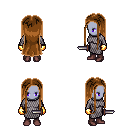
a pixel art fantasy rpg character, female body template, dark elf, purple skin, chain mail, teal pants, brown extra-long hairstyle, gold gloves, maroon shoes, dagger, four views (front, back, left, right), 2x2 character sprite sheet, small pixel art, hard edges, no anti-aliasing